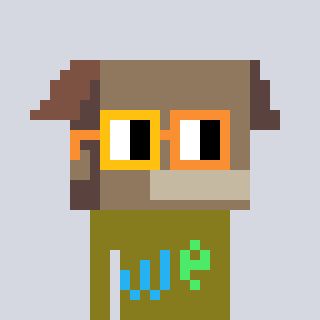
a pixel art character with square yellow and orange glasses, a box-shaped head and a gunk-colored body on a cool background